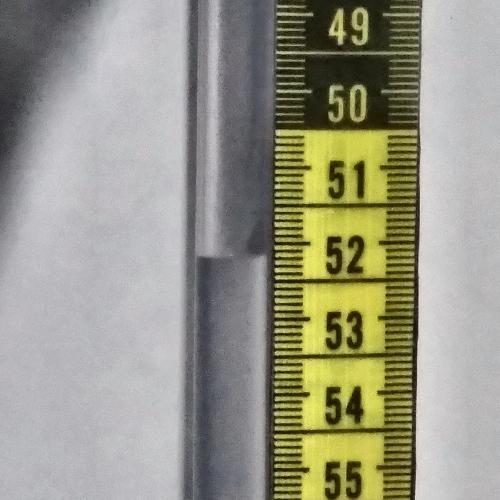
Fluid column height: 52.2 cm